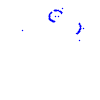
Particle: proton